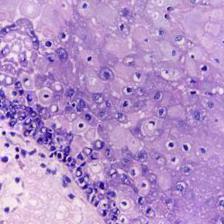
Diagnosis: OSCC